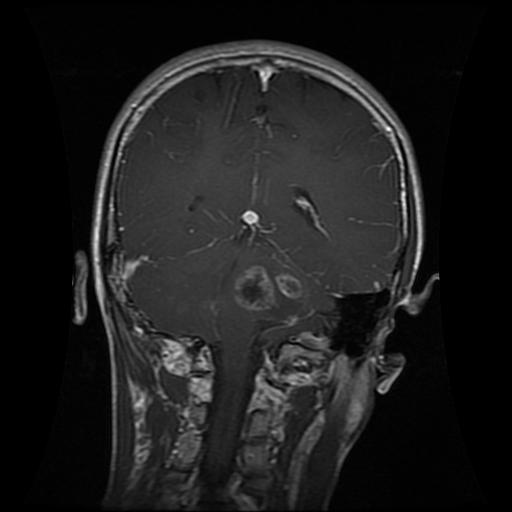
Label: glioma